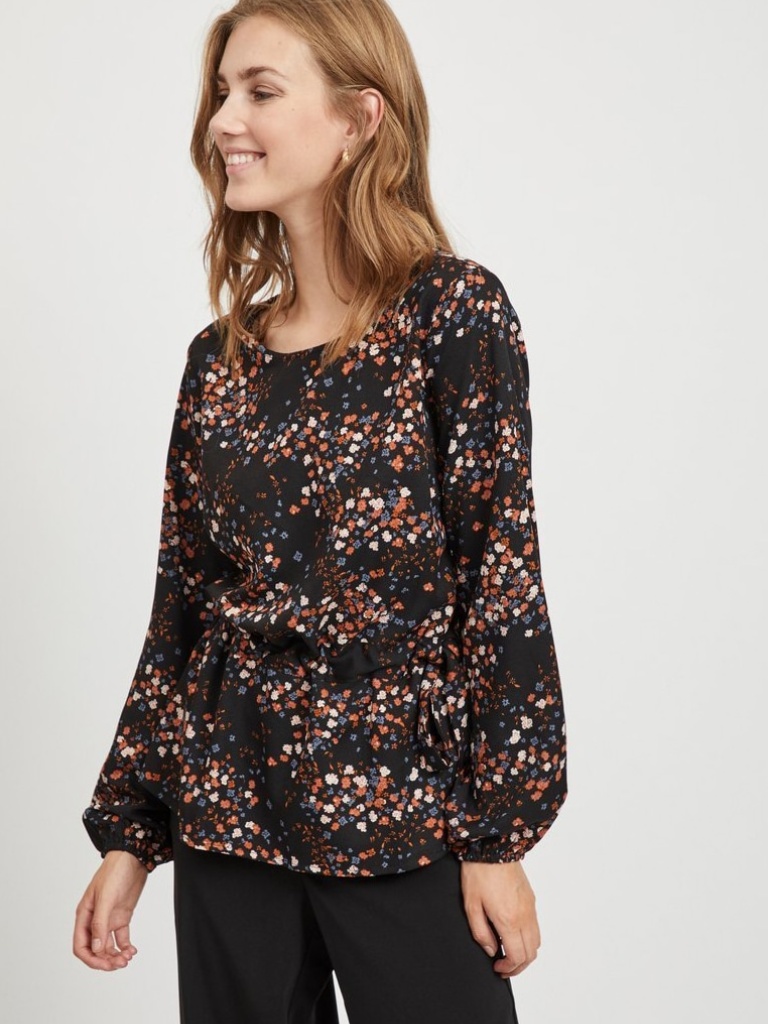
chiffon relaxed long-sleeved with sleeves down hip length Untucked crew blouse